Question: i want to add these lines you can see at the bottom of the Journal and transaction how can i achieve this i done everything i am new to CSS

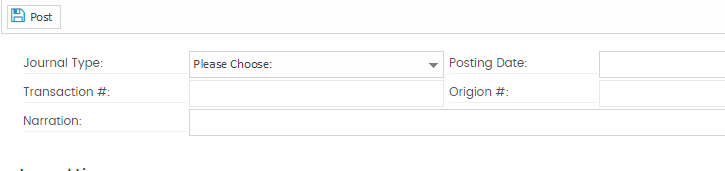
Answer: You can add border on each element like this:
'''
<div style="border-bottom: 1px solid #ddd;">Journal Type:</div>
'''
Or create class in '<head>':
'''
<head>
<style>
.border{
border-bottom: 1px solid #ddd;
}
</style>
</head>
'''
and add it to your element:
'''
<div class="border">Journal Type:</div>
'''